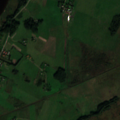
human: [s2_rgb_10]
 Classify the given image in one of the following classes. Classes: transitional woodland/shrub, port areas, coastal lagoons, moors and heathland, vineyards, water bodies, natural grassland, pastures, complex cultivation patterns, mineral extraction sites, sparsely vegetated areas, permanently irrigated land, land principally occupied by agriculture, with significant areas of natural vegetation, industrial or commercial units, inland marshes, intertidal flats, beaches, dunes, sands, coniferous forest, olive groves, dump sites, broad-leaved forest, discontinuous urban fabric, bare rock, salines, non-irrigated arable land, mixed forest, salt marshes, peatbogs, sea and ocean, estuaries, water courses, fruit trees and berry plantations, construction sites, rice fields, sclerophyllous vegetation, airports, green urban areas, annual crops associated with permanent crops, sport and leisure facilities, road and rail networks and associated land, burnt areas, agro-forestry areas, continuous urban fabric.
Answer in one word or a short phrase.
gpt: pastures, complex cultivation patterns, inland marshes, coastal lagoons